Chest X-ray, PA view. Patient: 44 years old, sex M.
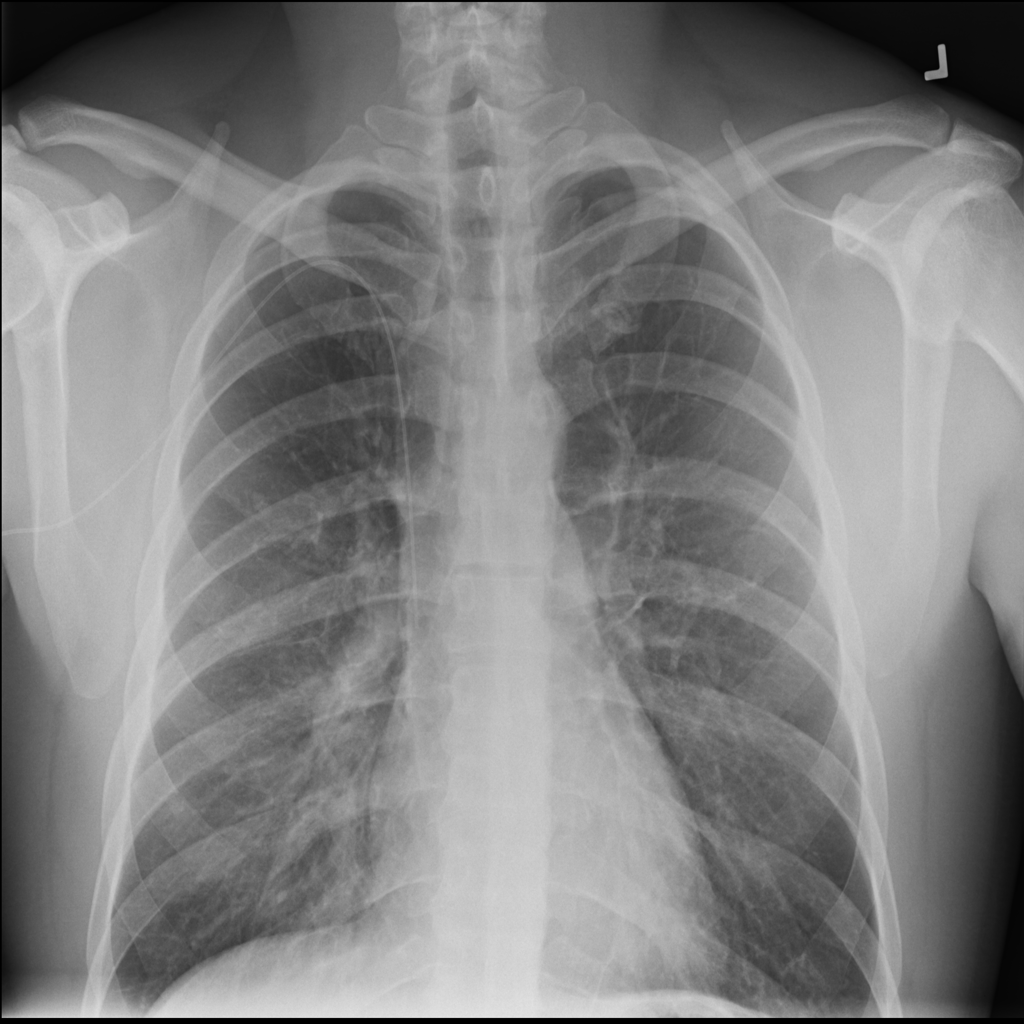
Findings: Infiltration